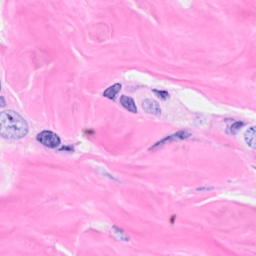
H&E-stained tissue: Breast